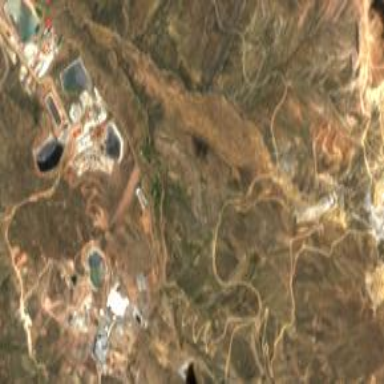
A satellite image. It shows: Industrial area designated for mining activities.